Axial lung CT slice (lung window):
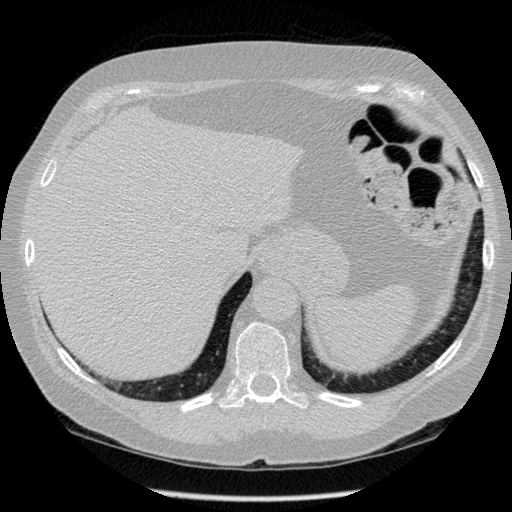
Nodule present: no